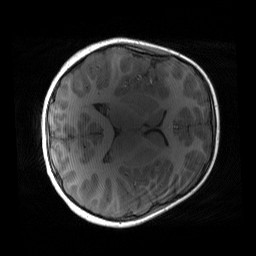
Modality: T1w
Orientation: axial
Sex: female
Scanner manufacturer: siemens
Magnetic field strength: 3 T
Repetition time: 1.9 s
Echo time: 0.00243 s